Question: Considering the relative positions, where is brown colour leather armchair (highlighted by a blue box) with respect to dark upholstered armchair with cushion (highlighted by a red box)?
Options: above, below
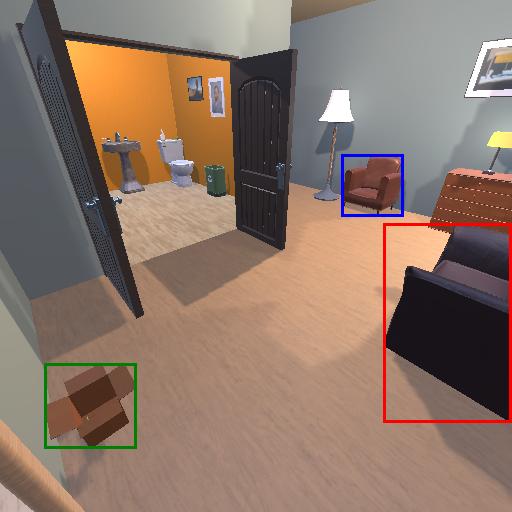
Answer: above